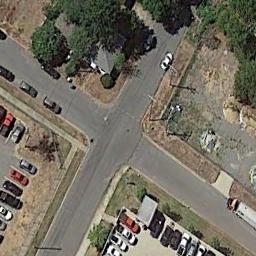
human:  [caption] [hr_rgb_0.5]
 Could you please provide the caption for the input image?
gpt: There are lots of cars in the open space near the intersection .

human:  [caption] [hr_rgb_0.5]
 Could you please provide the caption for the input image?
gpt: There is a green belt next to the intersection .

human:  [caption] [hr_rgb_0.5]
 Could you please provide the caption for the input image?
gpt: There are several vehicles driving on the road at the intersection, There are many trees around the intersection, And many cars are parked in the open space beside the intersection .

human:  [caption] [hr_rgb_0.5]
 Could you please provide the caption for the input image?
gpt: An intersection with sparse traffic is between some parking lots and clearings .

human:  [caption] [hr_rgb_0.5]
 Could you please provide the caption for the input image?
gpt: There are some cars parked beside the intersection .